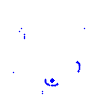
Particle: kaon